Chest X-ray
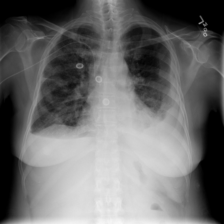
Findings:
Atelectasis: negative
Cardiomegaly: negative
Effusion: positive
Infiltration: positive
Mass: negative
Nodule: negative
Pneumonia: negative
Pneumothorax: negative
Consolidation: negative
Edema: negative
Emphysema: negative
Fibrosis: negative
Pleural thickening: negative
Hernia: negative